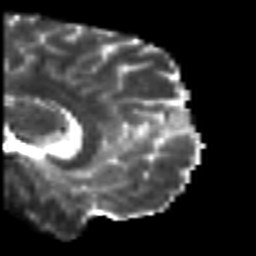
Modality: T2w
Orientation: sagittal
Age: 20
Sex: male
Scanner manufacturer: siemens
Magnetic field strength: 3 T
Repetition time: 7 s
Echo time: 0.0926 s